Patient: sex M, age 69
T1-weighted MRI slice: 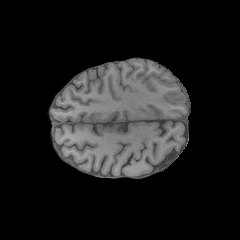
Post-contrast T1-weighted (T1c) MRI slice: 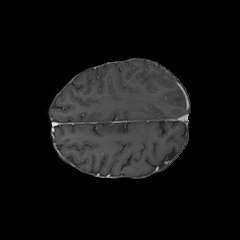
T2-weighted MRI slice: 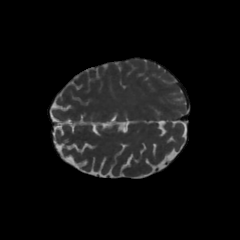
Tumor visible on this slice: yes
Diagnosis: Glioblastoma, IDH-wildtype
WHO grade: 4